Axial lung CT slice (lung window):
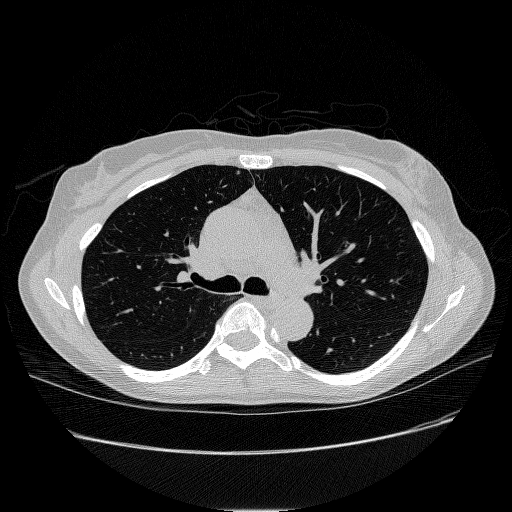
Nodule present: no